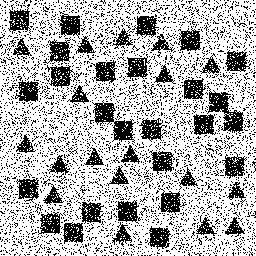
Squares: 26
Triangles: 18
Stars: 0
Total shapes: 44